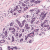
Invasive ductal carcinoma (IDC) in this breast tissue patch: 0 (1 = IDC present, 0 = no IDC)